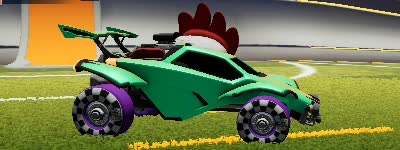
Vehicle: octane